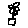
Label: flower